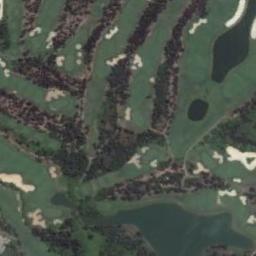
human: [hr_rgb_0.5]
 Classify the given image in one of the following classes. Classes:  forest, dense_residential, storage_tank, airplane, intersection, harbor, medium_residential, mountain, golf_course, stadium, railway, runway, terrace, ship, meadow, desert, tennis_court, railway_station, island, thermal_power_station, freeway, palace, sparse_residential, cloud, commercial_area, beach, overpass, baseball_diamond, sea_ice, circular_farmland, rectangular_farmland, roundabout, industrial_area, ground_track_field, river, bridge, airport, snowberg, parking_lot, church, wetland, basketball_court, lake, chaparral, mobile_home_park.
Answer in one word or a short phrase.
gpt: golf_course